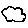
Label: cloud